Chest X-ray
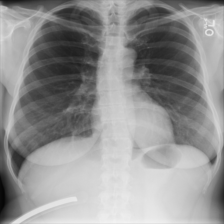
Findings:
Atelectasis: negative
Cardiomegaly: negative
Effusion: negative
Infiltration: negative
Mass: negative
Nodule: negative
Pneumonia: negative
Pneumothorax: negative
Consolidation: negative
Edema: negative
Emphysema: negative
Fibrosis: negative
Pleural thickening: negative
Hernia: negative